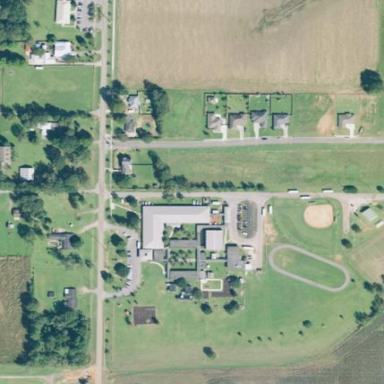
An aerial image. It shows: School.